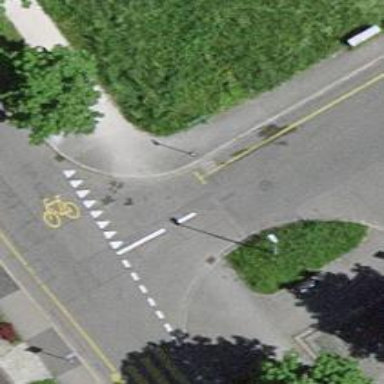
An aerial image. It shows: Unmarked road crossing.